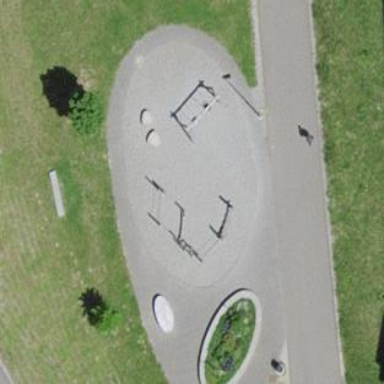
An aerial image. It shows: Playground area for leisure activities on the land.